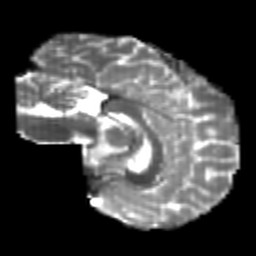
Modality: T2w
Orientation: sagittal
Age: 20
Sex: female
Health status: healthy
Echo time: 0.074 s